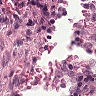
Metastatic tissue present: no